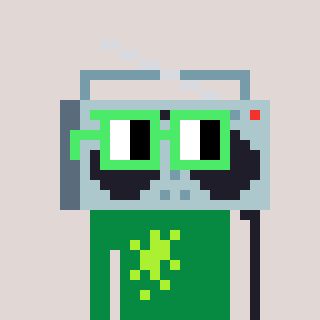
a pixel art character with square light green glasses, a boombox-shaped head and a green-colored body on a warm background